Question: What is the actual difference in giving fontsize in 25 and 25pt?. Why the 25pt is looking bigger in size?. So while handling font size which one to follow 25 or 25pt?
'''
<StackPanel>
<TextBlock FontSize="25" >Kishore</TextBlock>
<TextBlock FontSize="25pt" >Kishore</TextBlock>
</StackPanel>
'''
o/p

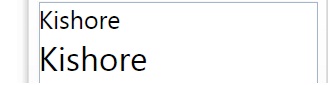
Answer: The <URL>.
The 'pt' unit qualifier means the value in specified in <URL> surfaces.